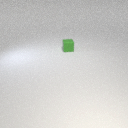
small green rubber cube